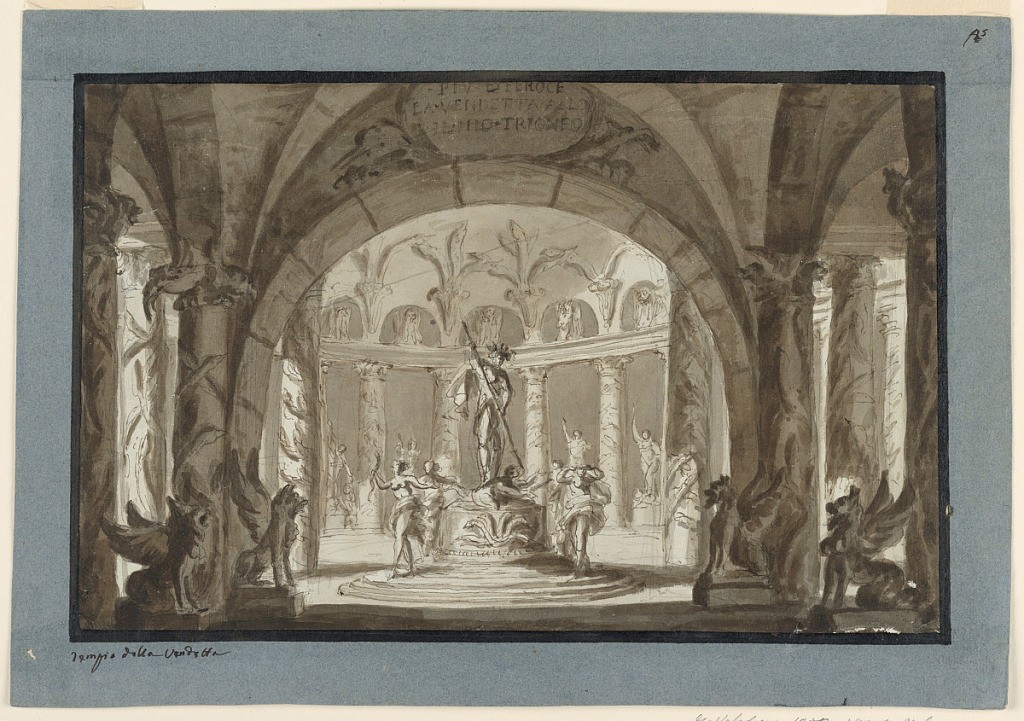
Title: Stage Design: Temple of Vengeance
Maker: Giuseppe Barberi, Italian, 1746–1809
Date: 1796-1801
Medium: Pen and brown ink, brush and brown wash on lined off-white laid paper
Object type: Drawing
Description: Interior of temple in circular form dome supported by columns and decorated with sculptural centerpiece, griffons in front and statues between the columns.